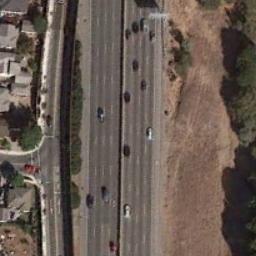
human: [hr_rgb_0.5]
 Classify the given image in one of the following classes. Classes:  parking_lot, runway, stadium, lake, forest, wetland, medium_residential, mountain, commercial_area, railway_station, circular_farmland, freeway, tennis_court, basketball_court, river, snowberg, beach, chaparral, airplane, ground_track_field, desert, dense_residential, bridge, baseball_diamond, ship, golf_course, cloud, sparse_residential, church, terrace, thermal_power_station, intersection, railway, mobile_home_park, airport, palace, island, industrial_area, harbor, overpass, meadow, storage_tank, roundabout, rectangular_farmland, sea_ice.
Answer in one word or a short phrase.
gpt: freeway